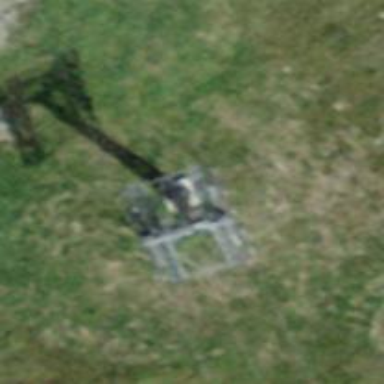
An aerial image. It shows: Pylon for aerialway.